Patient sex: M
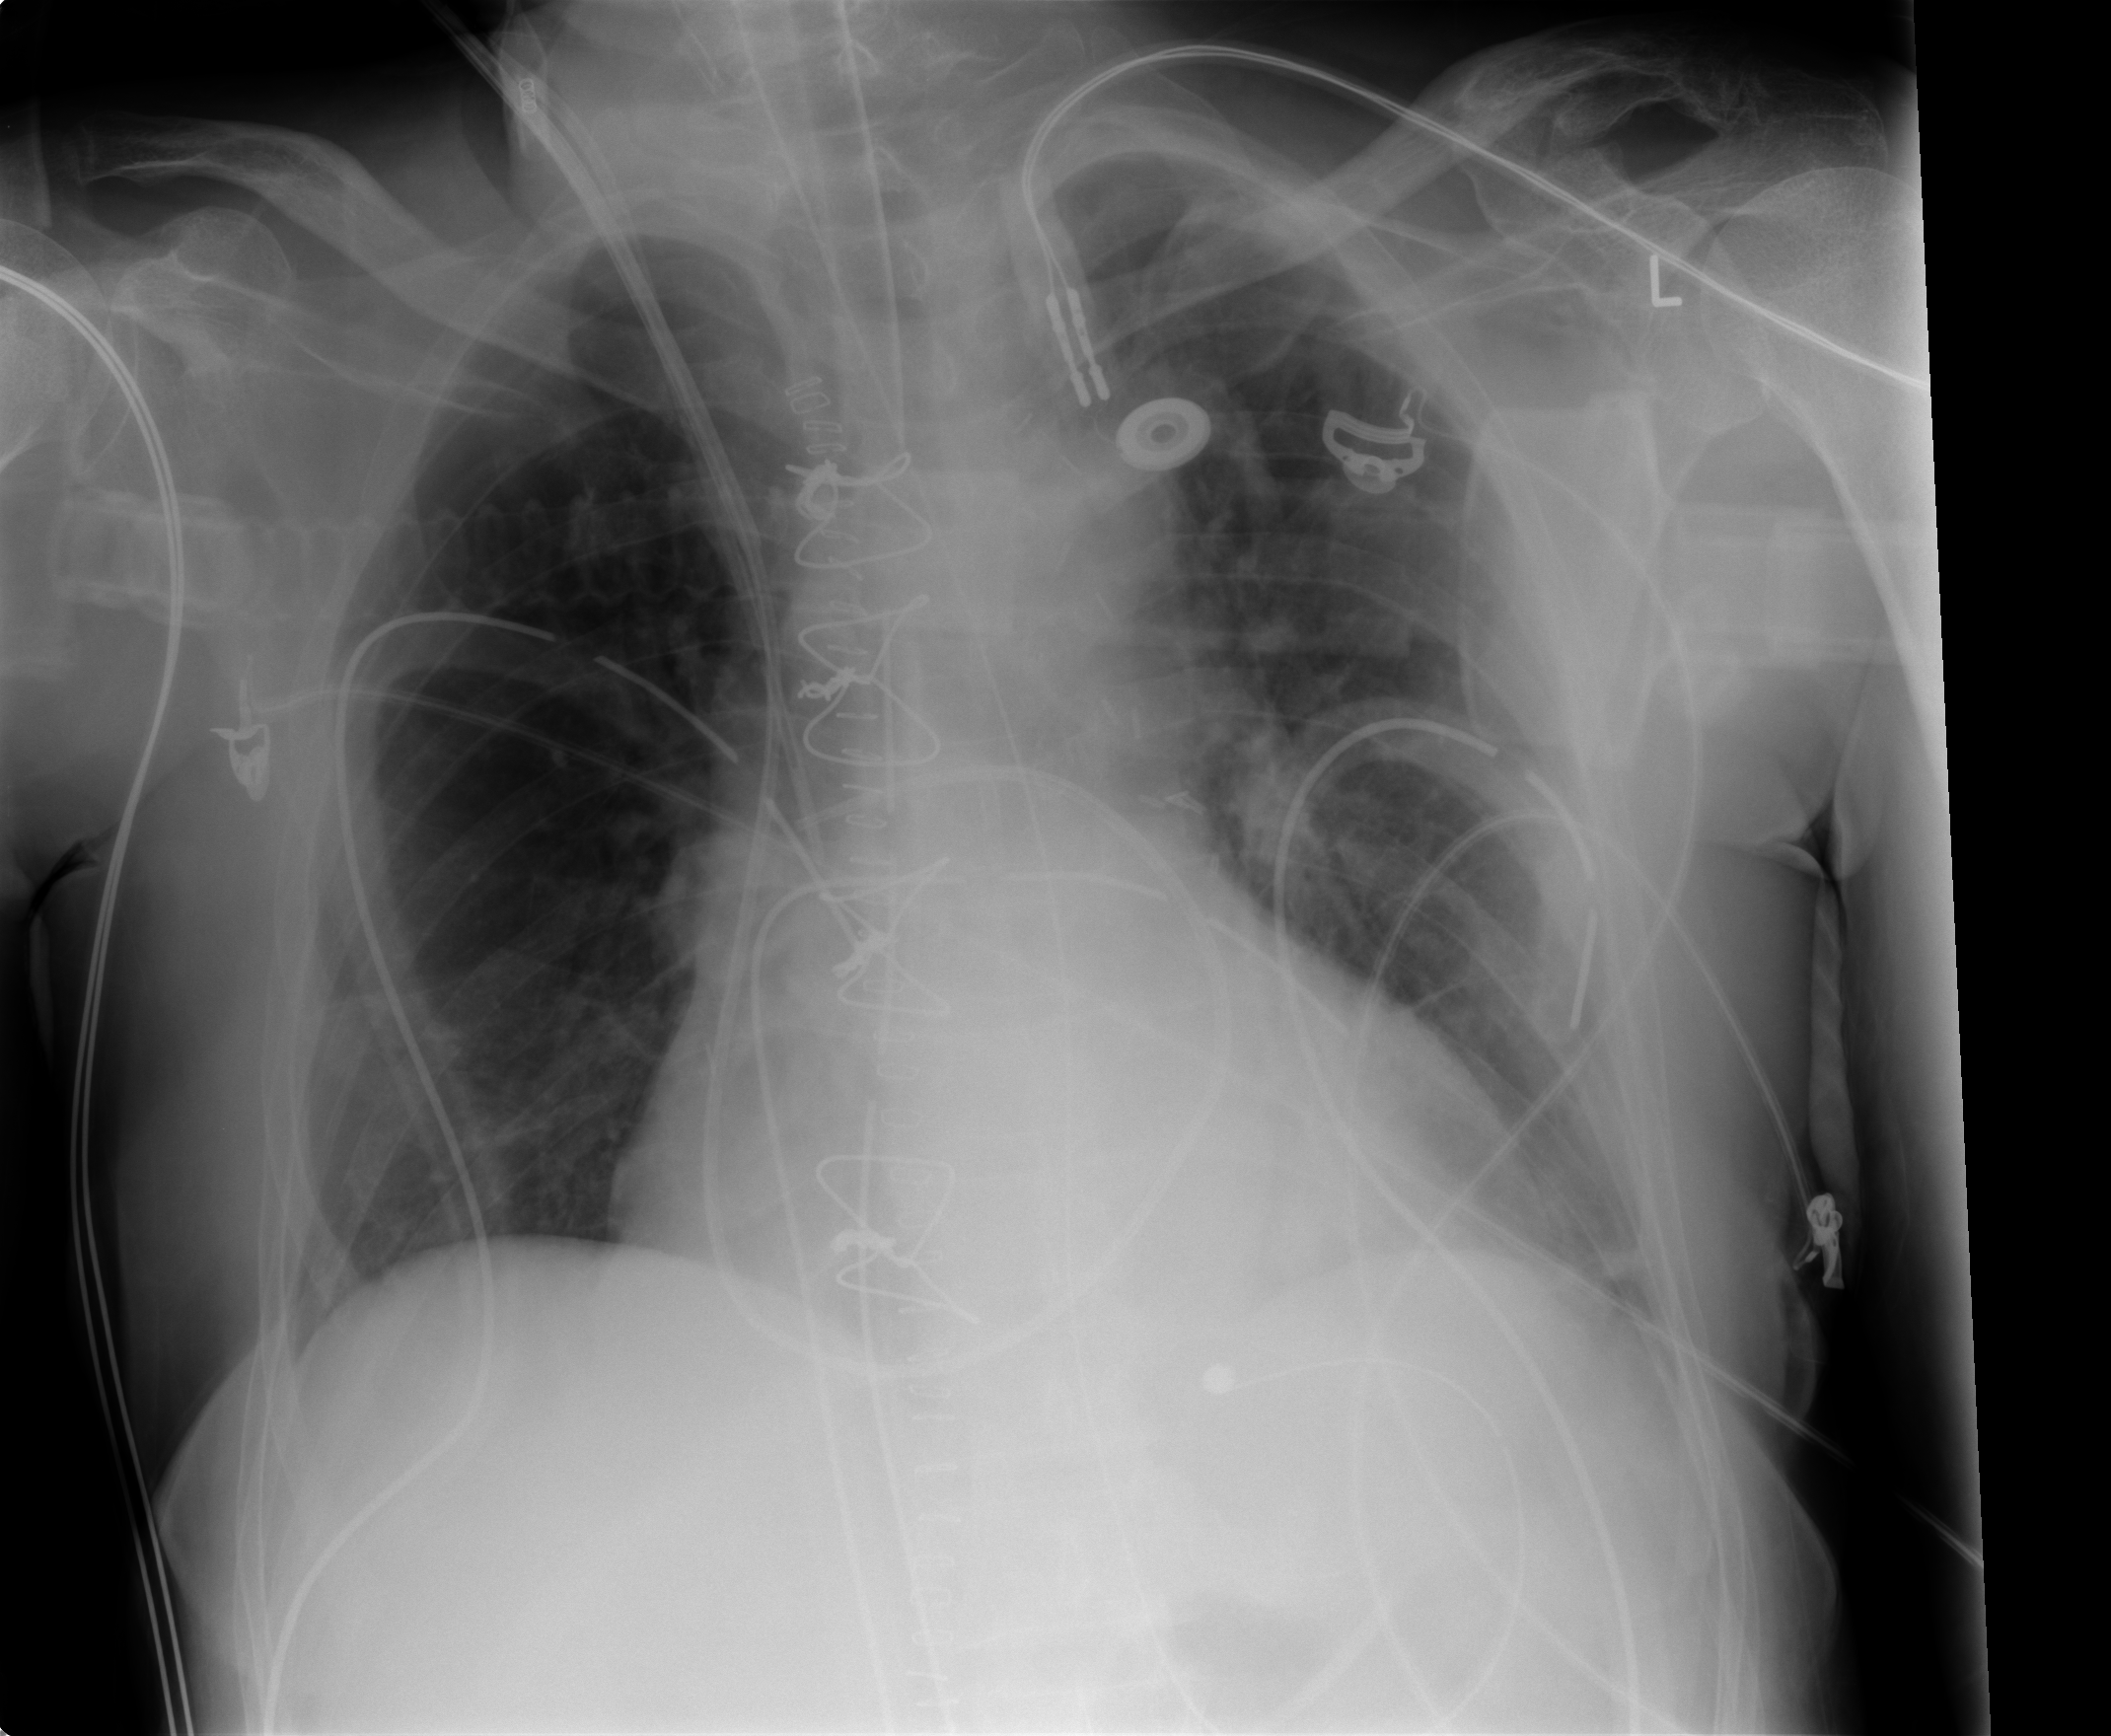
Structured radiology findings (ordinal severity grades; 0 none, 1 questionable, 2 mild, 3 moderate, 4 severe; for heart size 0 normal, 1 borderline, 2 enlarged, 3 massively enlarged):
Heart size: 2
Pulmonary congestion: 0
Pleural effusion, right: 0
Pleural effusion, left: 0
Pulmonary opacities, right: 0
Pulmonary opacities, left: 1
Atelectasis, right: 2
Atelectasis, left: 2